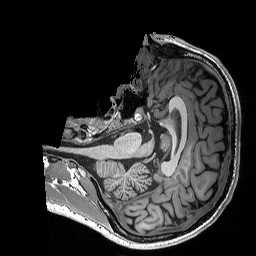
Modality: T1w
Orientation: axial
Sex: male